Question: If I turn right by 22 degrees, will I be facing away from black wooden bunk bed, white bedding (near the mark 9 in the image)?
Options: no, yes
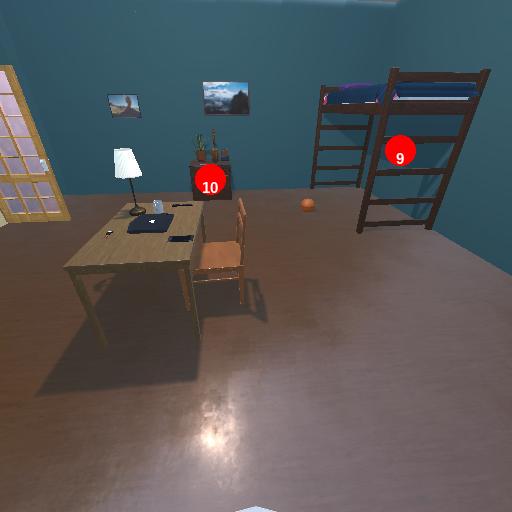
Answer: no